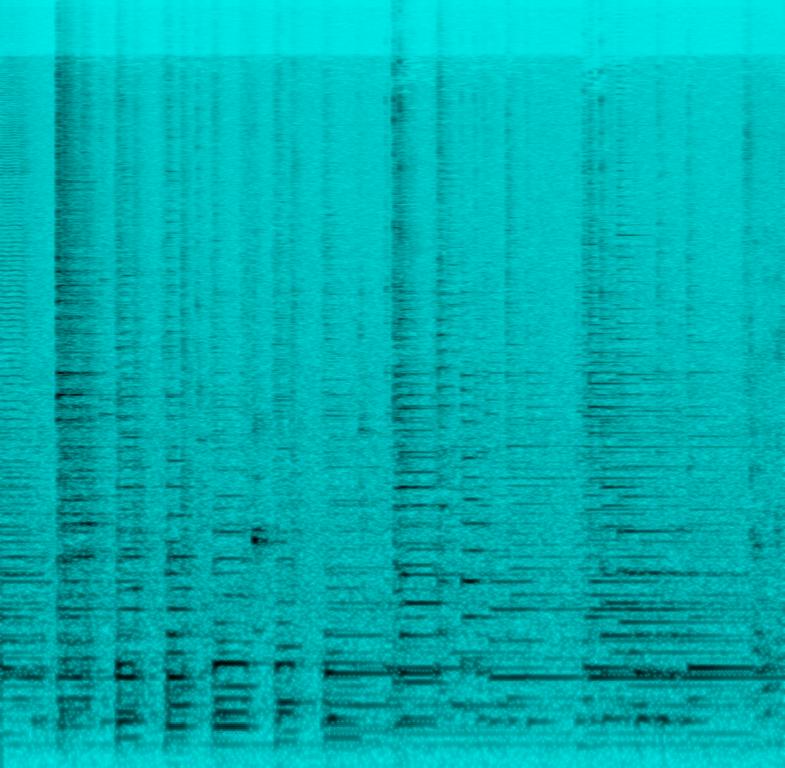
This is an instrument review jam that is played in the style of flamenco music. There is an acoustic guitar being played while a male voice gives his opinion concerning the instrument. The character of the sound is sensual. The guitar sounds can be sampled for use in beat-making.